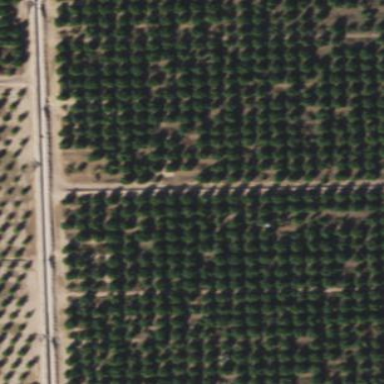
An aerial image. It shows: Orchard.